一年级 · 算术
“ $\square-7=5$ ”, $\square$ 中应该填（ ）。

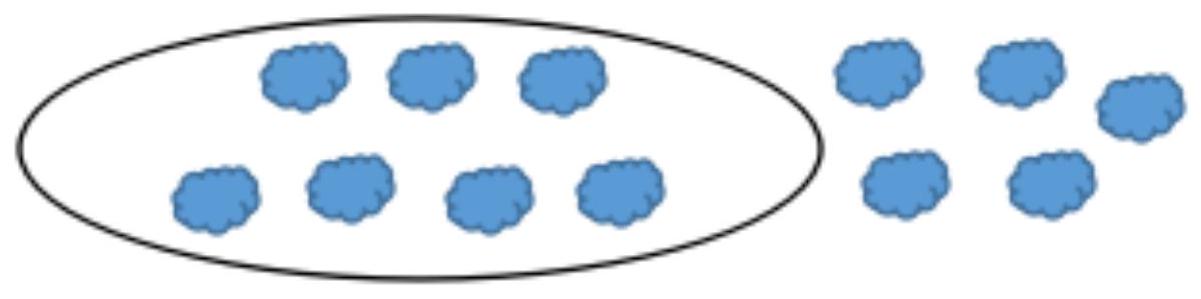
A、 7
B、 12
C、 15

答案: B
解析: 解$B ; 5+7=12$